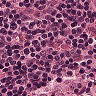
Metastatic tissue present: no